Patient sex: M
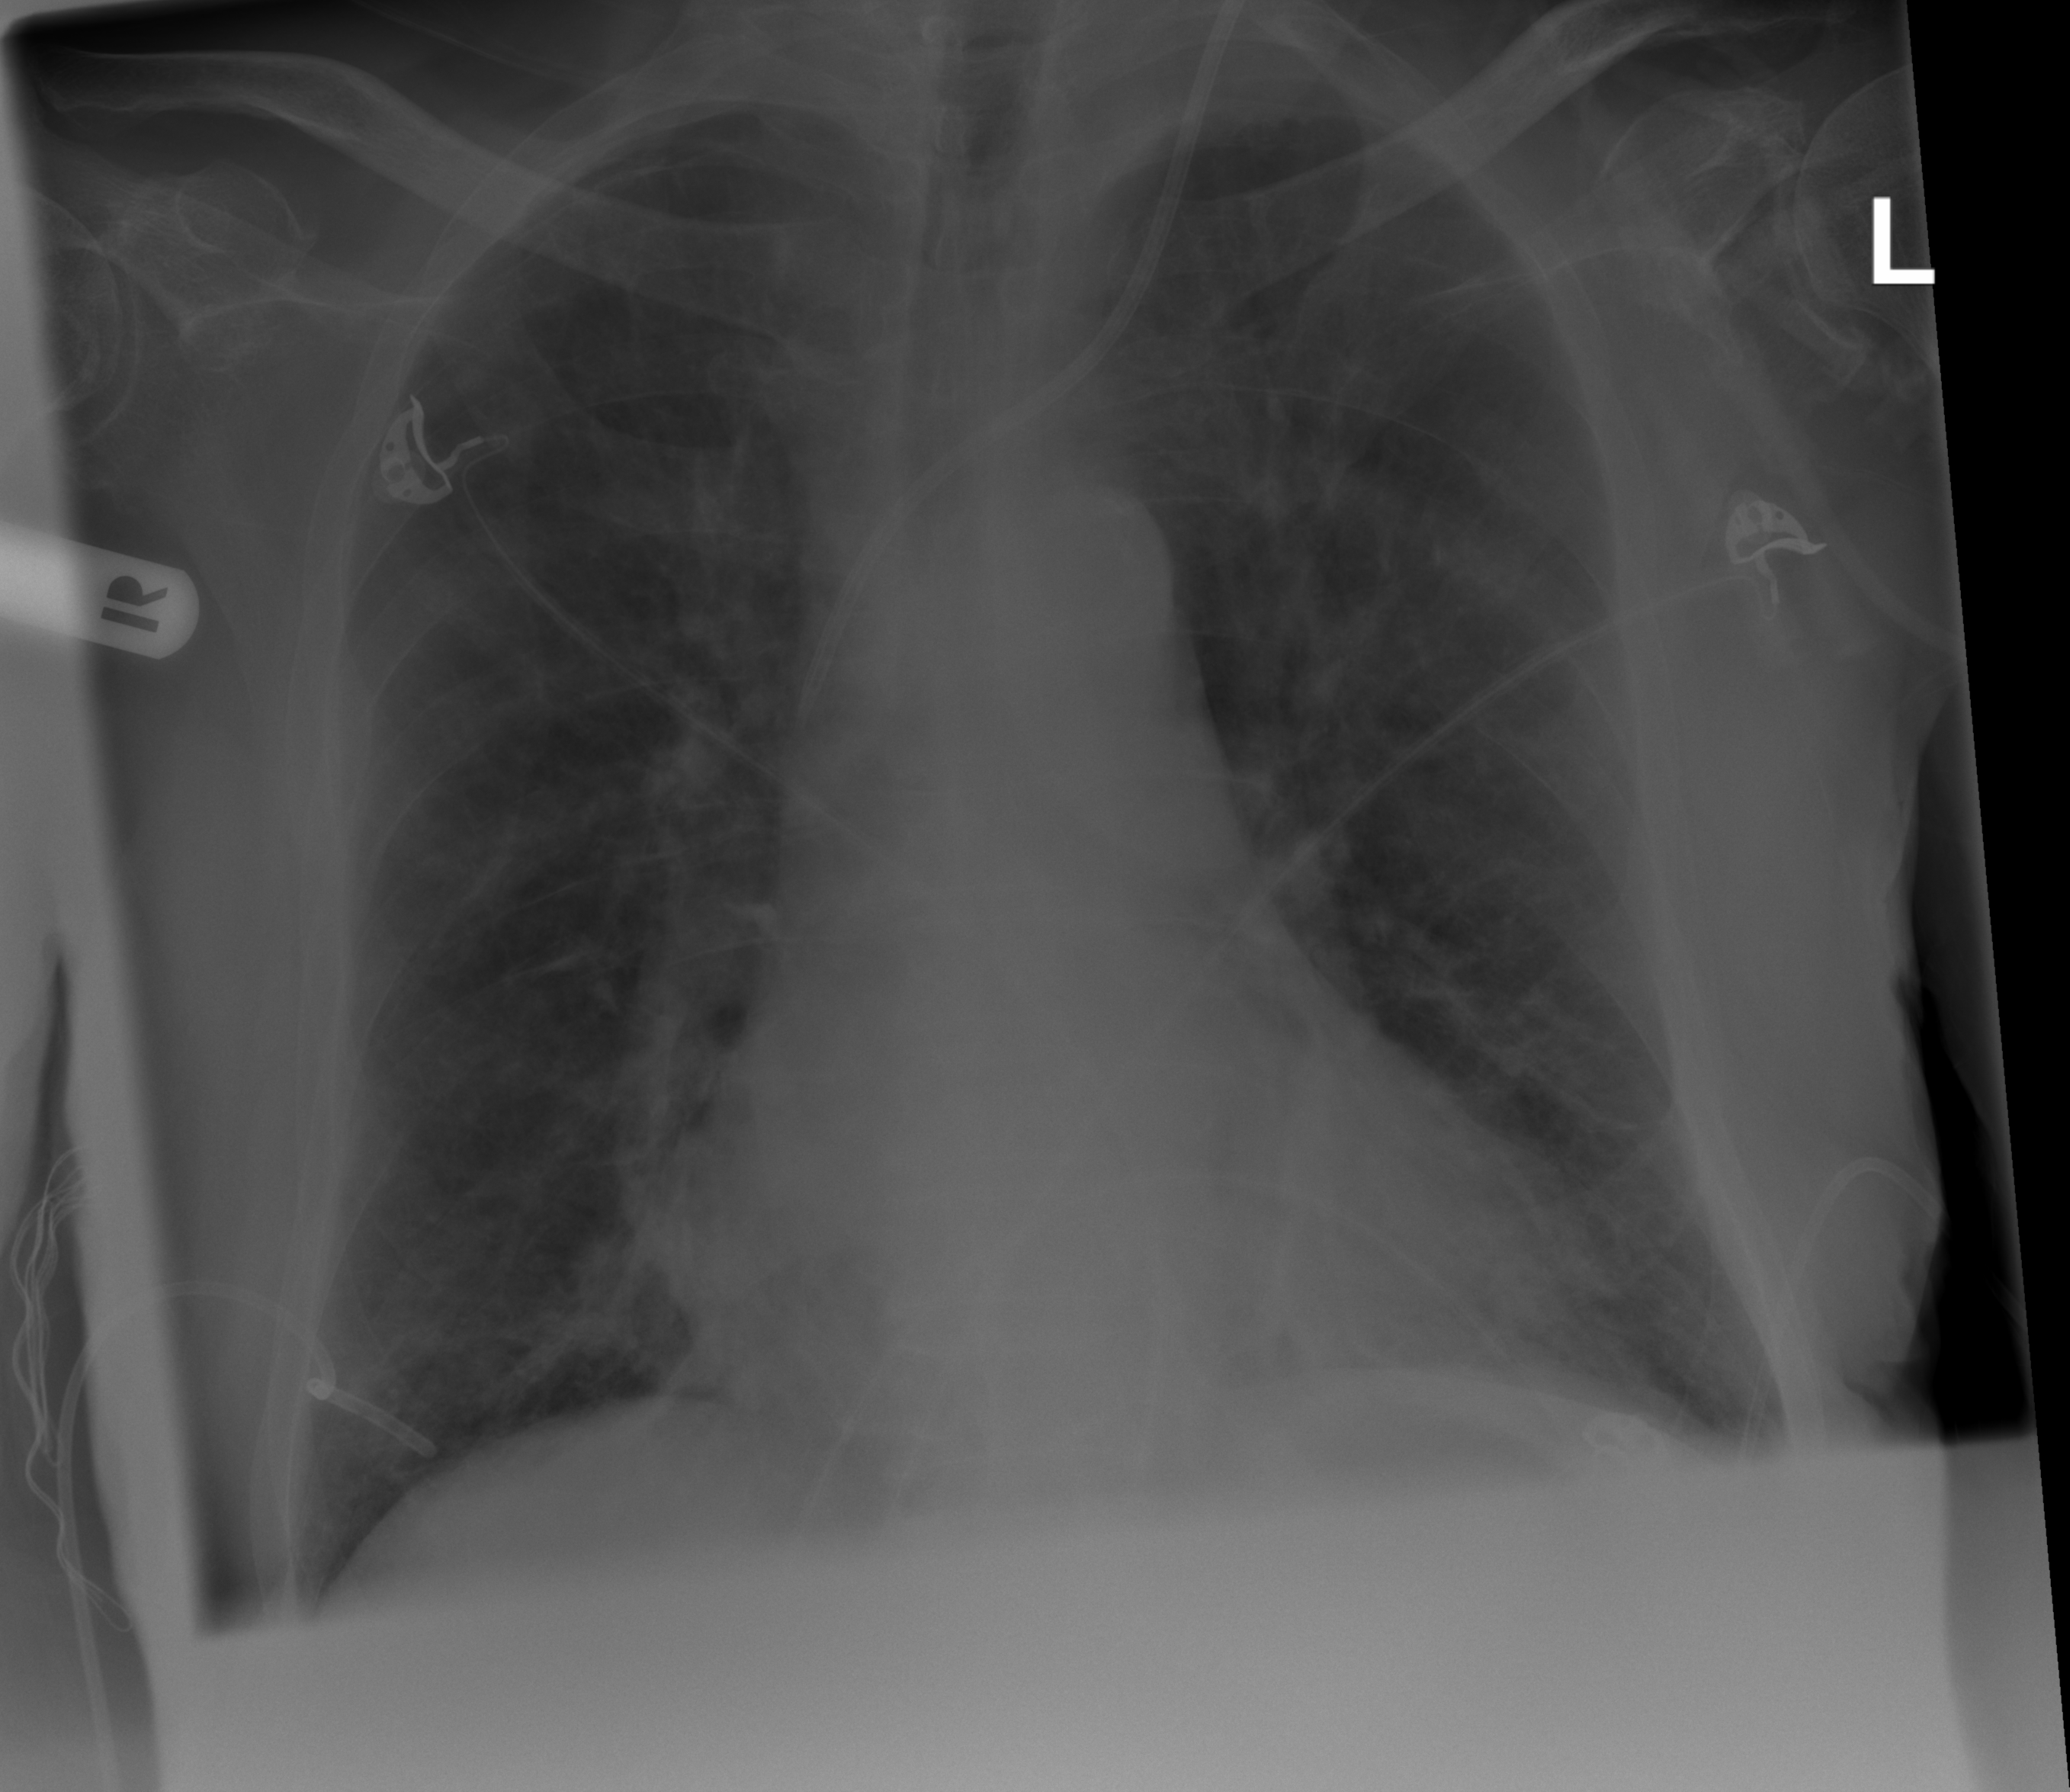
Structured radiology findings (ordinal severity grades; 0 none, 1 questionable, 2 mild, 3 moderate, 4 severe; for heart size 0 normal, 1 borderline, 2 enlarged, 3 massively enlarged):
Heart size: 2
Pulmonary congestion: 2
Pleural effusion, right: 0
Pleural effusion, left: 0
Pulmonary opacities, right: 2
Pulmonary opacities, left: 2
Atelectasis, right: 0
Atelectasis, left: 2